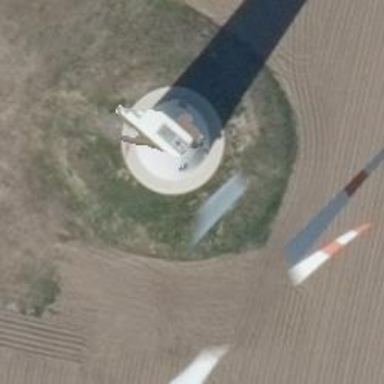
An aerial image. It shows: Wind generator with horizontal axis. The generator is wind turbine.